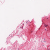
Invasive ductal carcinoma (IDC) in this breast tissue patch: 0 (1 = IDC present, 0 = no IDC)